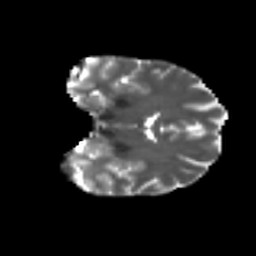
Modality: T2w
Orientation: coronal
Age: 42
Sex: female
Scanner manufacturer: ge
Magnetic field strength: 3 T
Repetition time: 7.8 s
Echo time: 0.0606 s